Question:
I am creating db design in my django product for the above data structure. I am a little confused as to how to represent it most optimally, should I be creating a table for each row with table name as Organic manure and column names as the year name or is their a better way to represent the whole info in one table ?
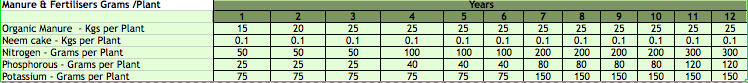
Answer: This is a one-to-many relationship between the Product (manure, nitrogen, etc) and the Amount (year, value).
'''
UNITS = (
('kg', 'kg'),
('g', 'g')
)
class Product(models.Model):
name = models.CharField(max_length=100)
unit = models.CharField(choices=UNITS)
class Amount(models.Model):
year = models.IntegerField()
value = models.FloatField()
product = models.ForeignKey(Product)
'''